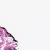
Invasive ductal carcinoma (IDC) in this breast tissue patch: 0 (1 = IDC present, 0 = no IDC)